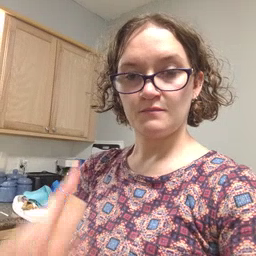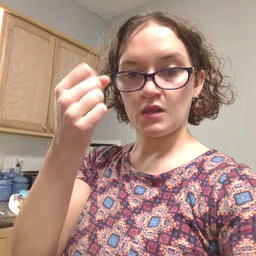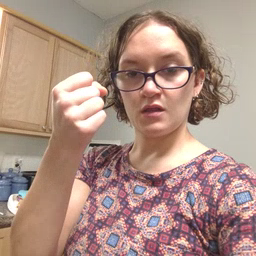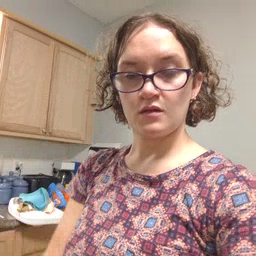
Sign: milk